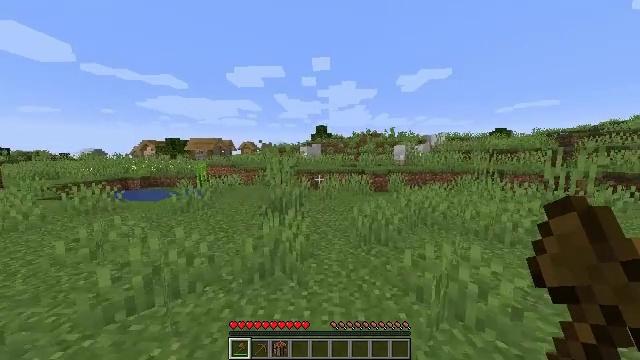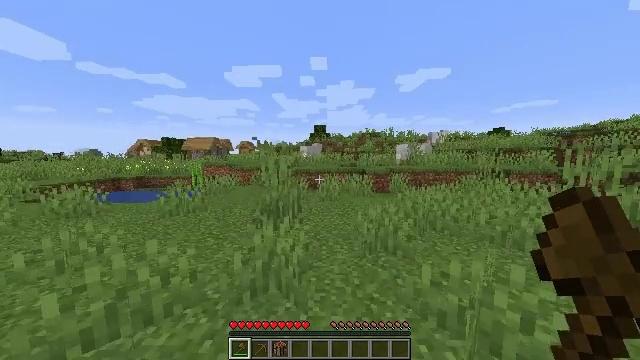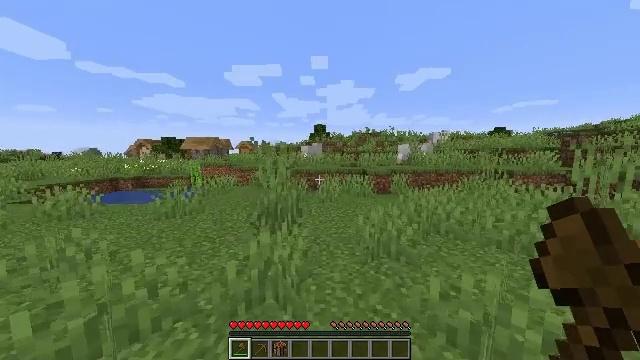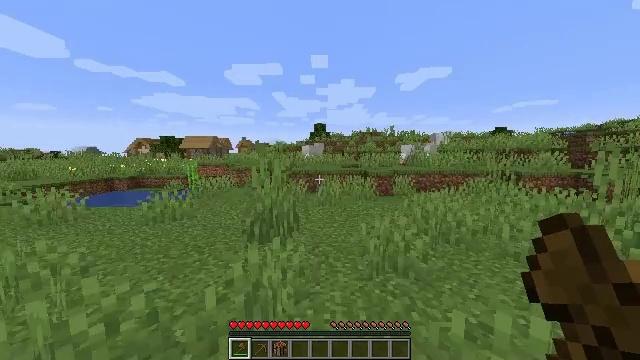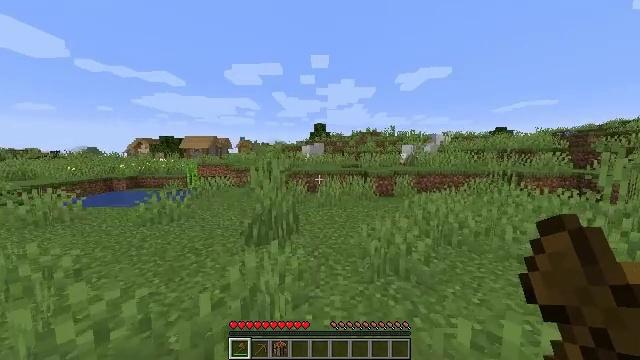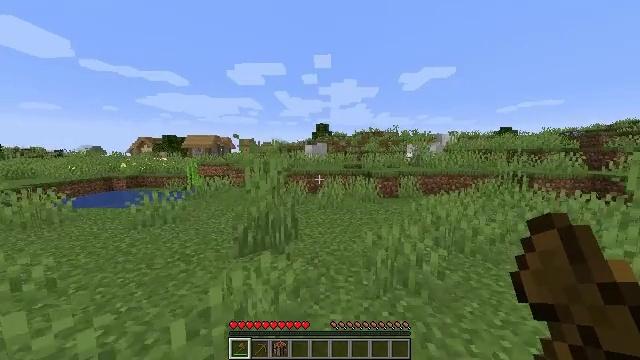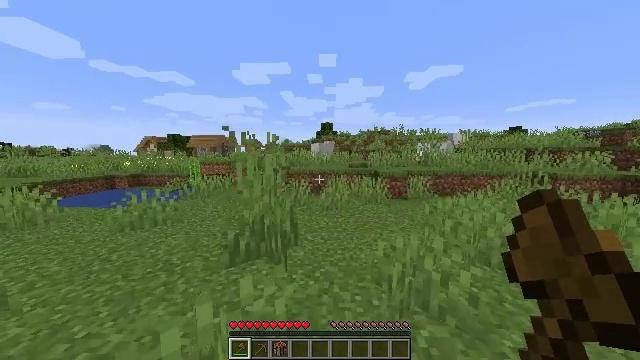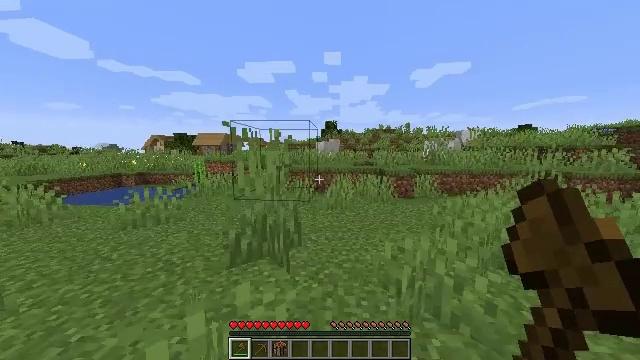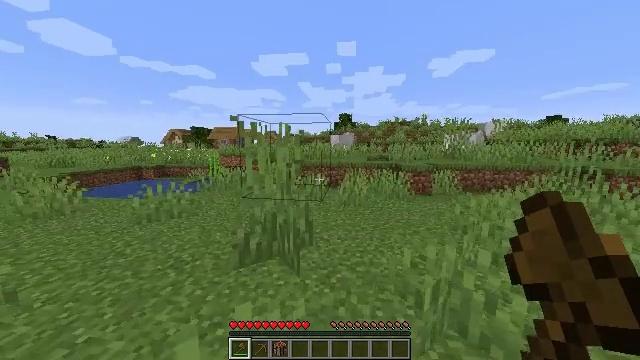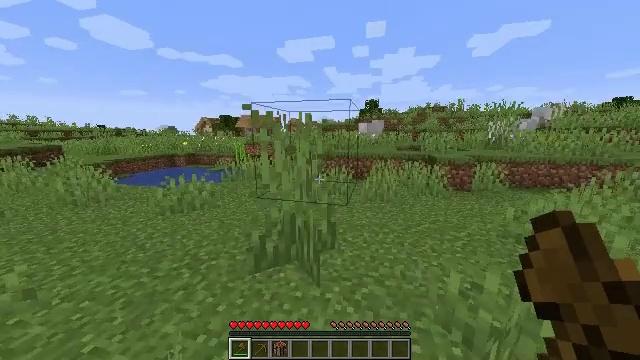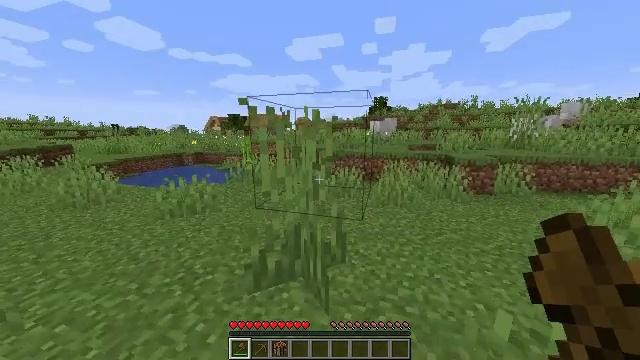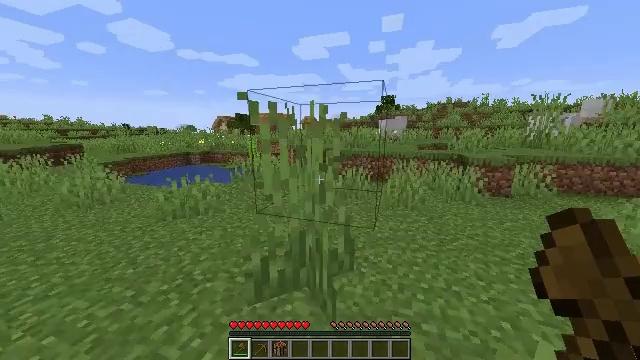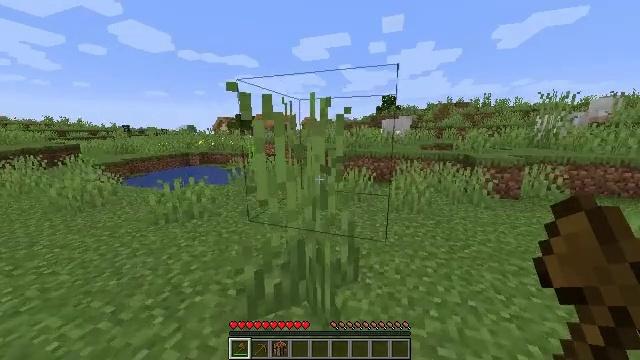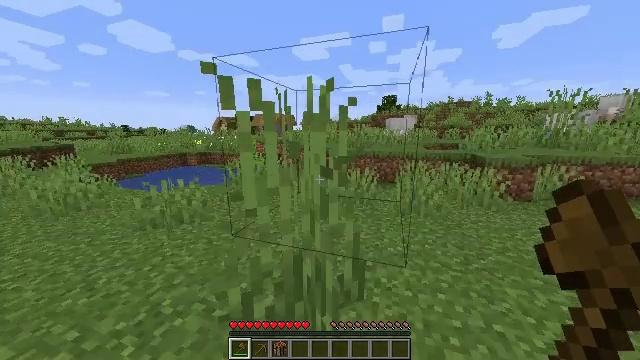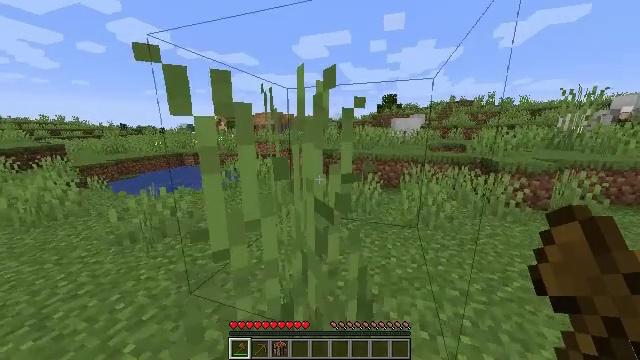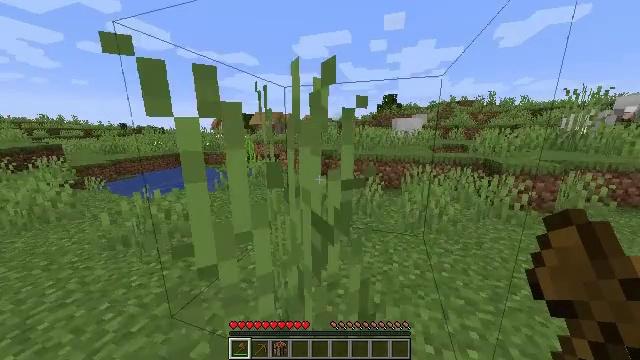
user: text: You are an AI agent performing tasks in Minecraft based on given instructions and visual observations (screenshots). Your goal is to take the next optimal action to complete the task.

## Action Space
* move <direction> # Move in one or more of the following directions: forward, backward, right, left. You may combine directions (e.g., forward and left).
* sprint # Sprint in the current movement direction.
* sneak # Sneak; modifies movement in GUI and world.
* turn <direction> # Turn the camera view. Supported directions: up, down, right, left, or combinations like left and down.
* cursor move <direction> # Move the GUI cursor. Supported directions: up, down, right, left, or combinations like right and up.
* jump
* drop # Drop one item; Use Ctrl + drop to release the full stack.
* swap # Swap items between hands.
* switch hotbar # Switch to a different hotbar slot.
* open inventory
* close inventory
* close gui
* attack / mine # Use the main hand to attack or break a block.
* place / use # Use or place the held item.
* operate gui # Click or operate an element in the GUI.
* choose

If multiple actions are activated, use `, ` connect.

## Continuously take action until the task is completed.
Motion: motion action
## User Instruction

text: Gather sugar cane for crafting.
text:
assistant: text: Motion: move forward
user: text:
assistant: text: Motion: move forward
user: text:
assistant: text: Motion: move forward
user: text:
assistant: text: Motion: move forward
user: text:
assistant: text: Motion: move forward
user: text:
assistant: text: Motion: move forward, turn left
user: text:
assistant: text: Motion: move forward, turn left
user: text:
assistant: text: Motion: move forward, turn left and down
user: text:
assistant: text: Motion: move forward, turn left and down
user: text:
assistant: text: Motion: move forward, turn left
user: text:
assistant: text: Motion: move forward, turn left
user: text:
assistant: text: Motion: move forward
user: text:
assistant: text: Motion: move forward
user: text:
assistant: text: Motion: move forward
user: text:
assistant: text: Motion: move forward
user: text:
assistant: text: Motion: move forward, turn left
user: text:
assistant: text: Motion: move forward, turn left
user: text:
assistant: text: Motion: move forward, turn left
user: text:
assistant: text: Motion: move forward, turn left
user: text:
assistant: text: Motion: move forward, turn left
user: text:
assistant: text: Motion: move forward, turn left
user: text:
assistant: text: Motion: move forward, turn left
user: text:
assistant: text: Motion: move forward, turn left
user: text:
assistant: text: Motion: move forward, turn left
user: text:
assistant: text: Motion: move forward
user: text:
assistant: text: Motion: move forward
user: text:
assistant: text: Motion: move forward
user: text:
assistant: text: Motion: move forward
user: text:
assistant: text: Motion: move forward
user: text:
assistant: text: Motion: move forward